Question: I have an array in PHP that I want to edit in Javascript.
I pass it from php to javascript like this:
'''
var allPartsList = JSON.parse('<?php echo json_encode($all); ?>');
'''
if I 'console.log(all);' I see this:

What I'm ultimately trying to do is find lines that have been passed from PHP where one of the two fields, either 'partNumber' or 'supplier' is blank, then add values back into the array based on values the user has submitted. The values below are supplied by a checkbox that the user clicks on.
I have the syntax for a loop statement down:
'''
$('input[type="checkbox"][id="supplierCheck"]').change(function() {
if(this.checked) {
var supplier = this.dataset.supplier;
var partNumber = this.dataset.partnumber;
var x = this.dataset.x;
for (var i = 0; i < allPartsList.length; i++) {
if (allPartsList[i][0] == x) {
allPartsList[i][2] = supplier; //replace whatever supplier is with the supplier the user has chosen
}
}
console.log(allPartsList);
}
});
'''
my for loop, however, is failing, because I don't know how to access the various elements of 'allPartsList'. If I do 'console.log(allPartsList[0]' I see
'''
Object {line: 0, supplier: "a", partNumber: "asdf"}
'''
so I'm not sure if it's even an array that I can step through. I seem to be able to access 'allPartsList[0]', but I can't access any elements of '[0]', like 'allPartsList[0][0]'. What am I doing wrong here?
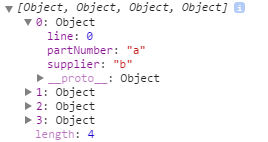
Answer: Your 'allPartsList' is a one dimensional array of objects, with string keys not numerical, so 'allPartsList[i][0]' is not correct.
To update the properties in your loop, you can do:
'''
allPartsList[i].supplier = supplier;
'''
Or to read a property:
'''
console.log( allPartsList[i].supplier );
'''
I'm not sure what you're trying to do with the 'x' check, it appears you want to test the index, so in that case, test against 'i' like
'''
if (i == x) {
'''
---
Side note: your initial JSON decode is not necessary. The PHP will produce JSON which happens to be valid JavaScript as well. So you can simplify to:
'''
var allPartsList = <?php echo json_encode($all); ?>;
'''